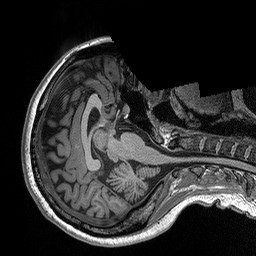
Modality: T1w
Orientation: axial
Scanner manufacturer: siemens
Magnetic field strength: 3 T
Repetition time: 2.3 s